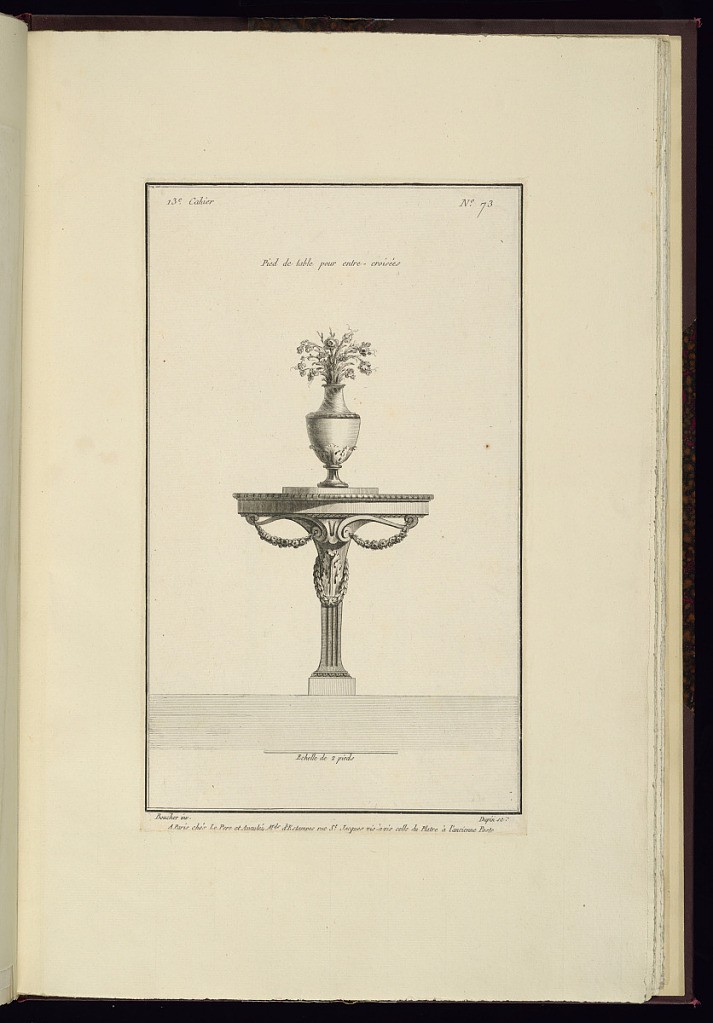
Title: Pied de table pour entre-croisées
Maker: Juste-François Boucher, French, 1736 – 1782
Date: ca. 1775
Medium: Engraving on off white laid paper
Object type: Print
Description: Design for an entryway table raised on a single leg. The table is decorated with ornament motifs including fluting, floral garlands, and scrolls. The table is topped with a vase with flowers. The plate is signed.